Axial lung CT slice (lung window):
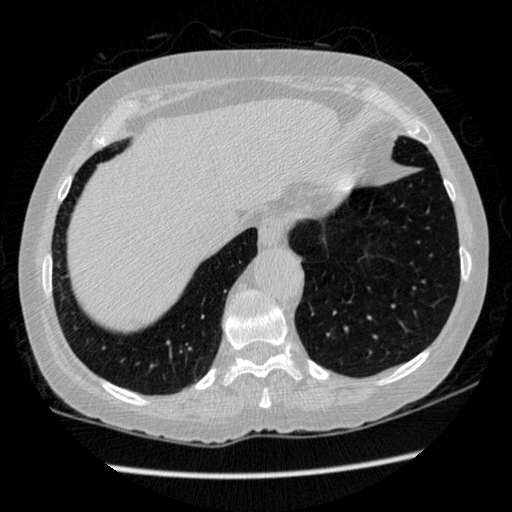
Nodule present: no